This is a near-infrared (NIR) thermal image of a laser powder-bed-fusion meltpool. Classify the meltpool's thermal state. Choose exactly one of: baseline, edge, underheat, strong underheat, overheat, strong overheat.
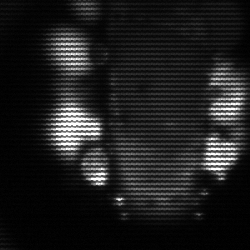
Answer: strong underheat